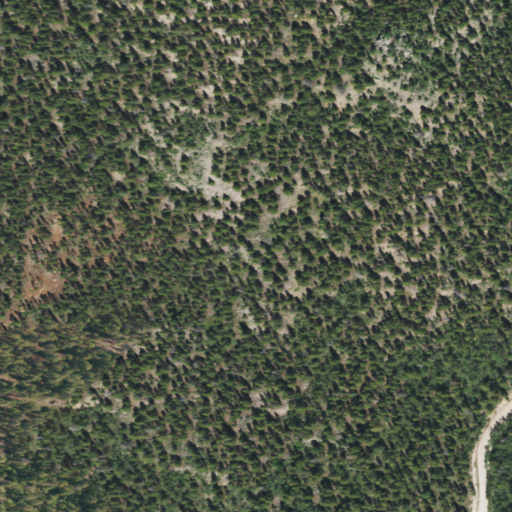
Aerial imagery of gap in Colorado named Cochetopa Pass containing evergreen forest, grassland, and deciduous forest